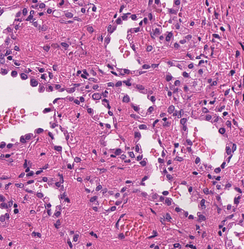
Tumor epithelial tissue: yes
Tumor-associated stroma tissue: yes
Normal tissue: no